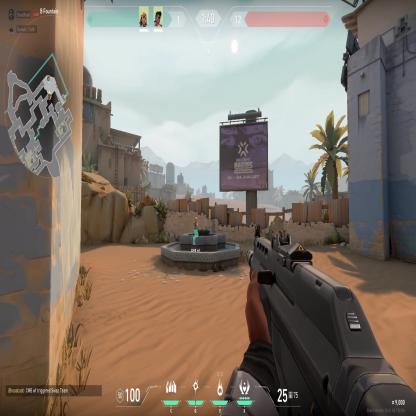
Label: teammate